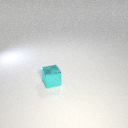
small cyan metal cube